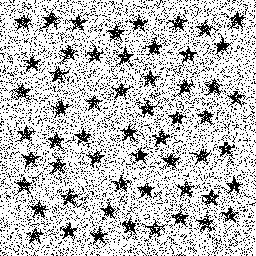
Squares: 0
Triangles: 0
Stars: 56
Total shapes: 56